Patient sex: F
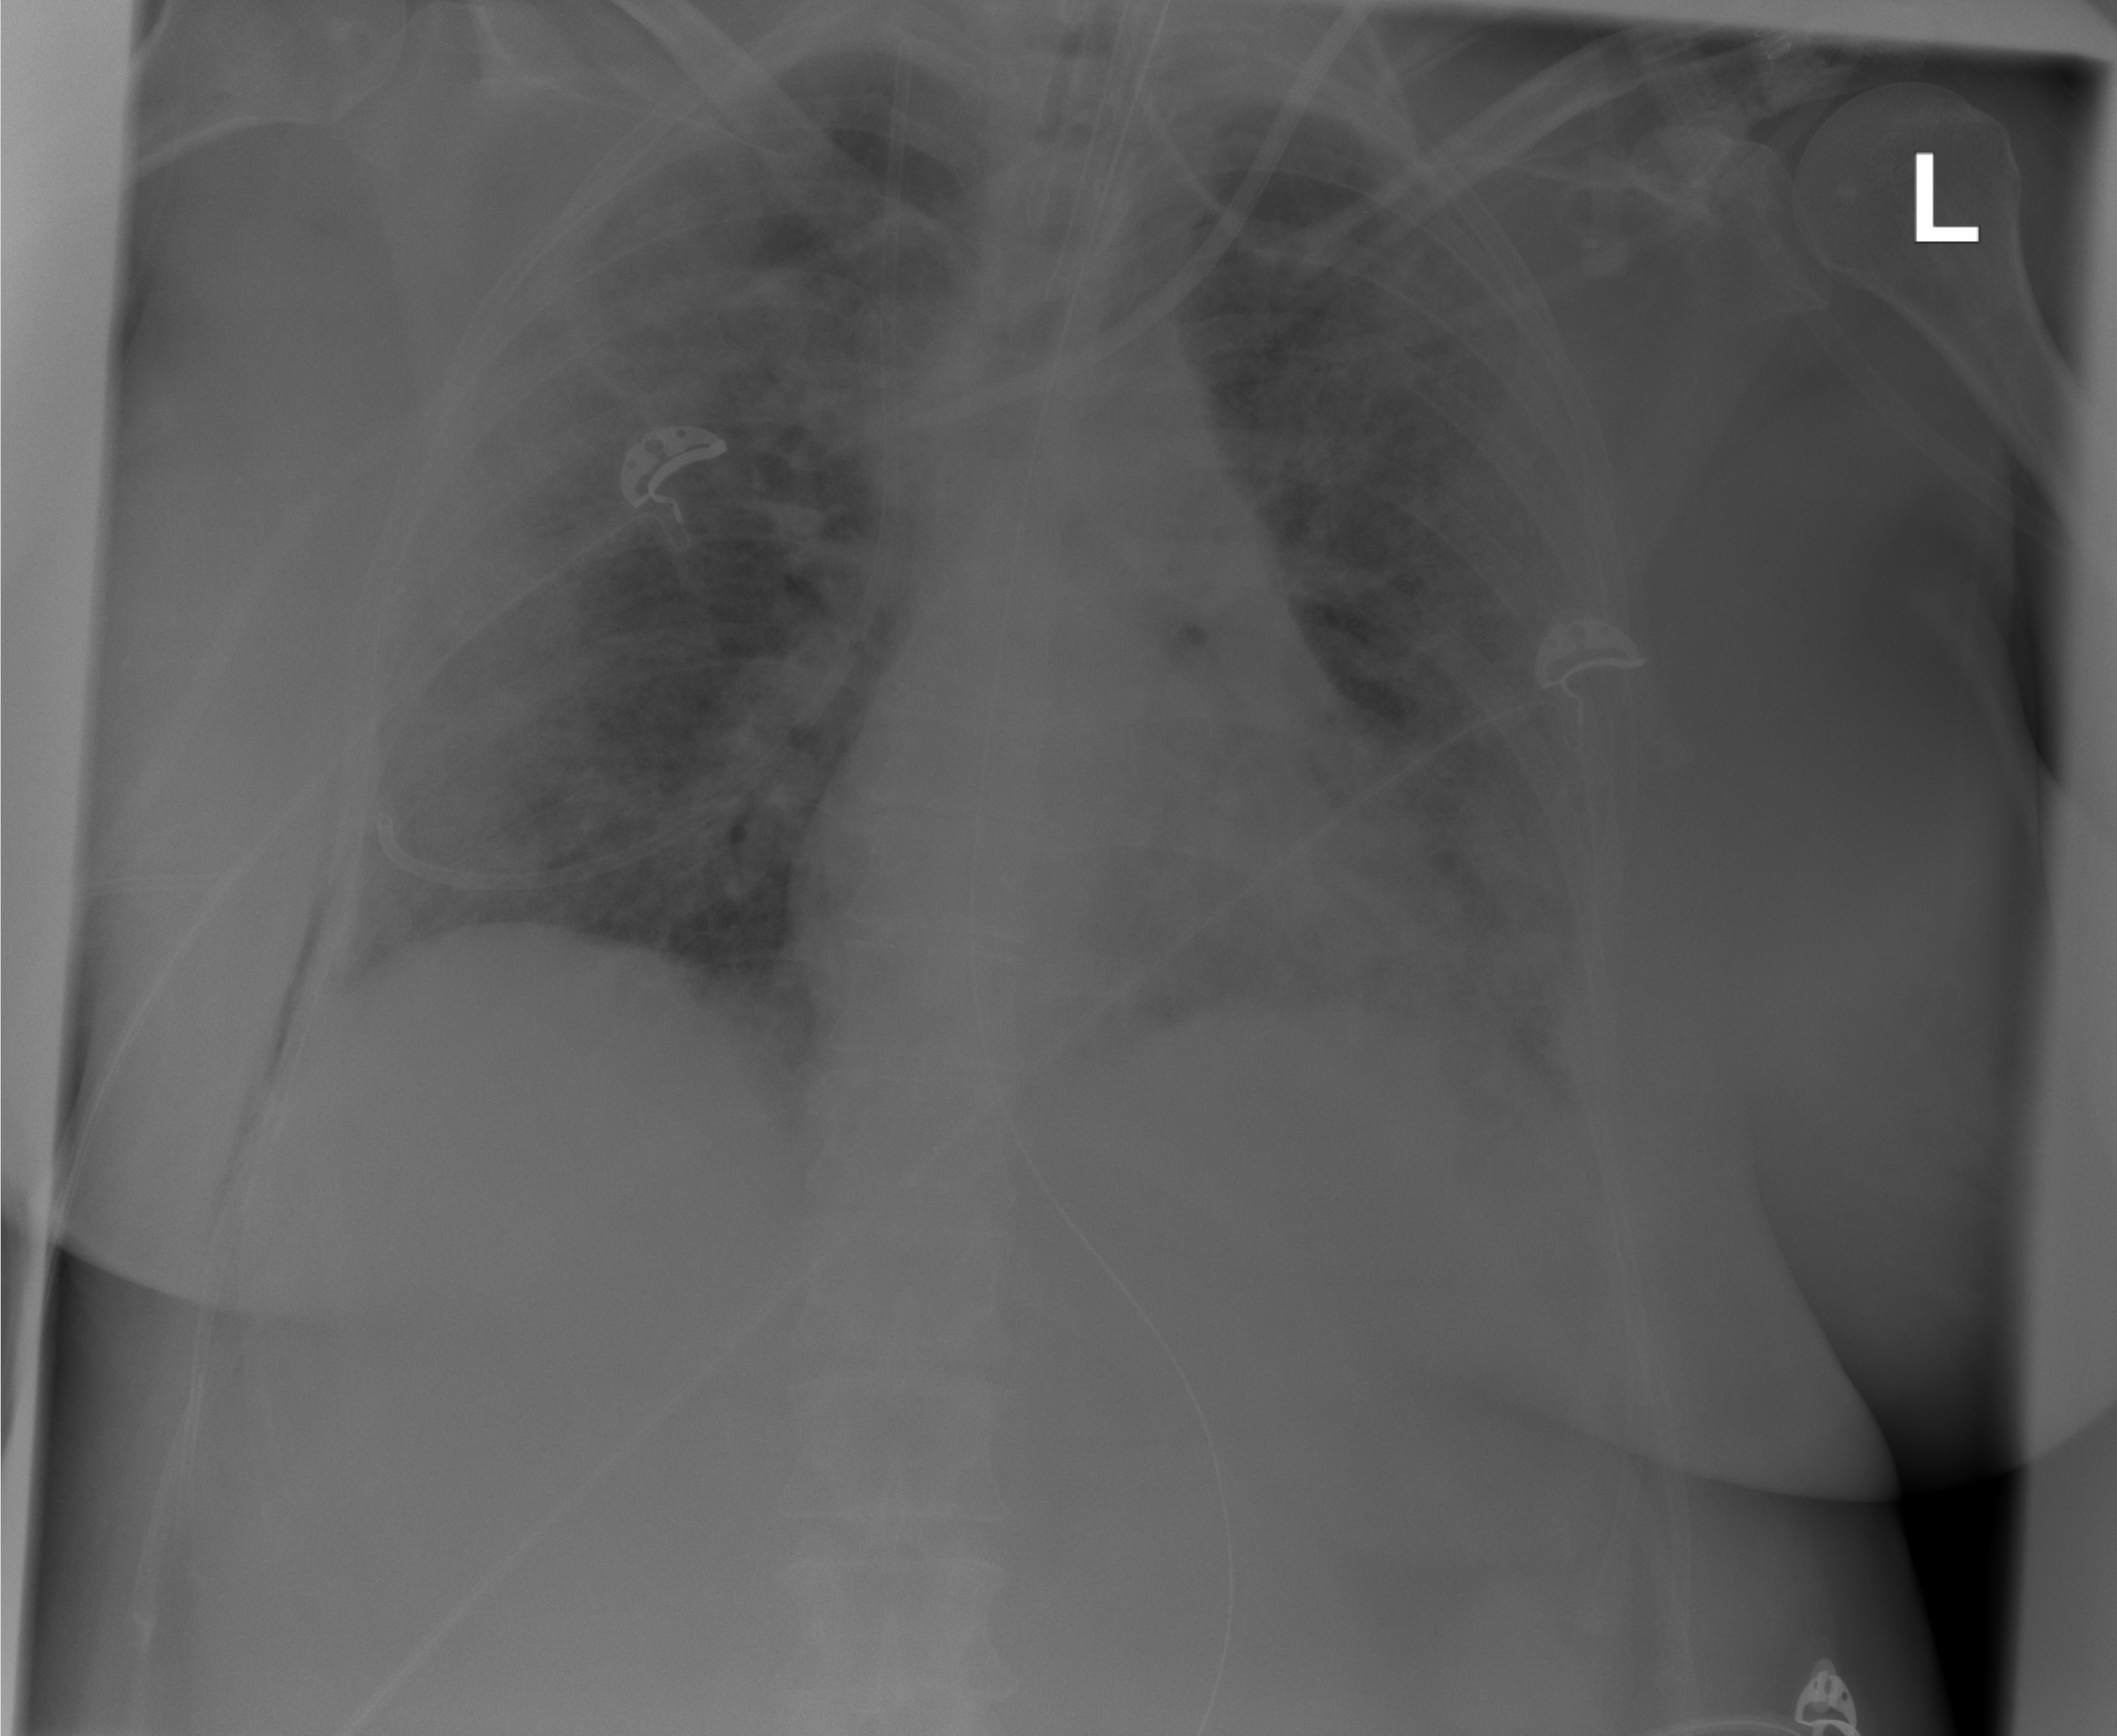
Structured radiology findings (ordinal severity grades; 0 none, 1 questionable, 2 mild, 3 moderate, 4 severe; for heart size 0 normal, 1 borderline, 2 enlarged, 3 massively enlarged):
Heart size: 2
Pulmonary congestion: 2
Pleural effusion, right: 0
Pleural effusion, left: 1
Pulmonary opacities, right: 3
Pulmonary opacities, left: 3
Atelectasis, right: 3
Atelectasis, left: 3